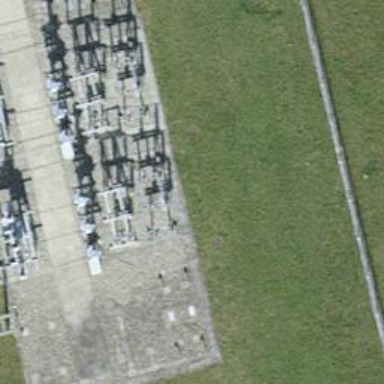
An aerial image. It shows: Insulator used in power systems.